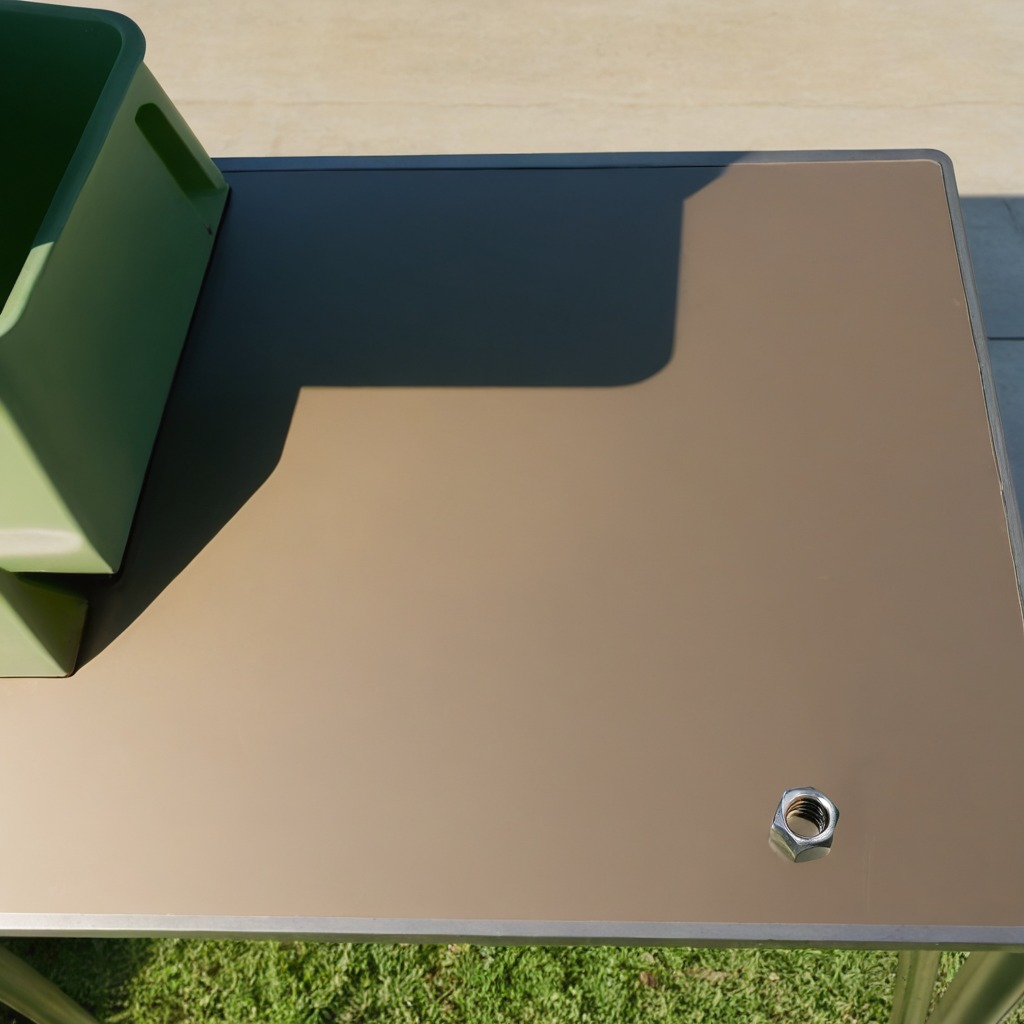
A metal nut lies on a clean utility table in a temporary outdoor tool station afternoon light present textured surface.